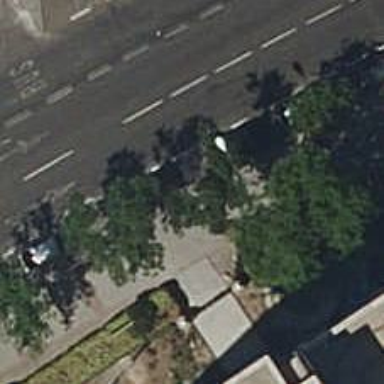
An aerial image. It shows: Motorcycle parking area.